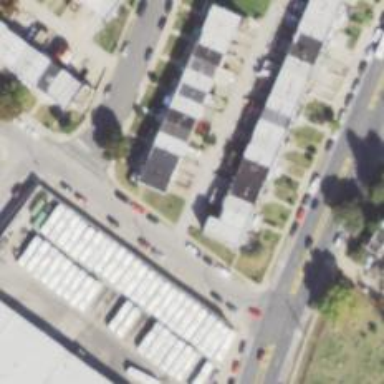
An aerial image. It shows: Alley with asphalt surface designated as service road.